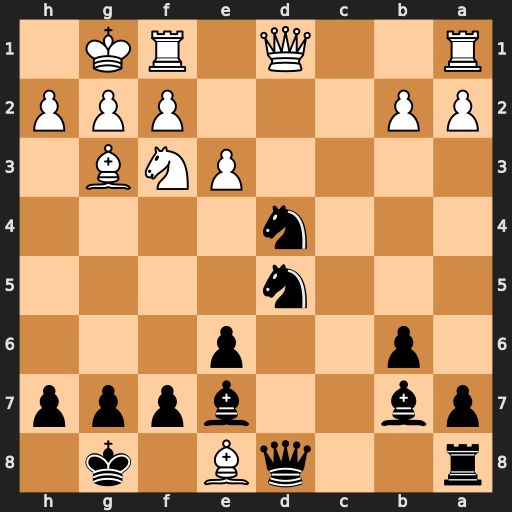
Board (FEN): r2qB1k1/pb2bppp/1p2p3/3n4/3n4/4PNB1/PP3PPP/R2Q1RK1
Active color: b
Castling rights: -
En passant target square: -
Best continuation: Nxf3+ Qxf3 Qxe8